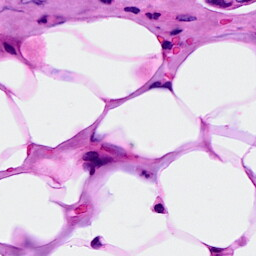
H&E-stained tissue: Breast